Field crop: tomato
Growth stage: 2
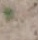
Species: solanum